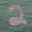
Label: 2